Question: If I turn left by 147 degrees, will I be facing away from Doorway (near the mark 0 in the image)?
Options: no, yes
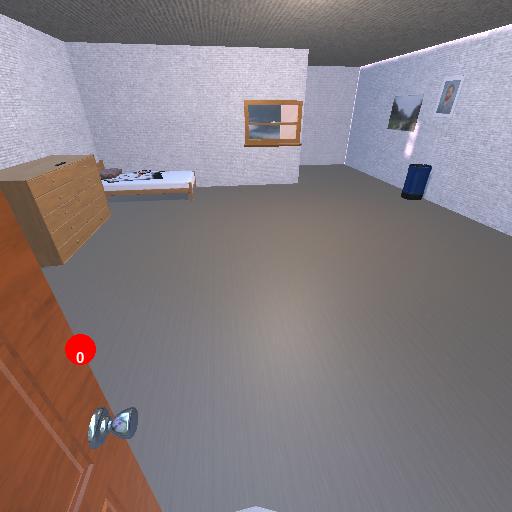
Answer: no